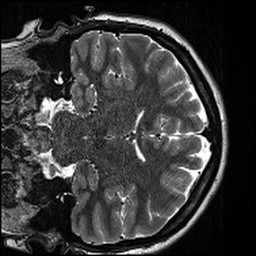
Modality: T2w
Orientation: coronal
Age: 18
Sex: female
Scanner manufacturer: siemens
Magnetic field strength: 3 T
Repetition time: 13.15 s
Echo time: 0.082 s